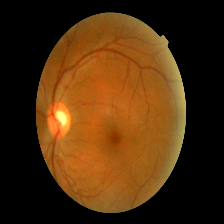
Diabetic retinopathy grade: Mild